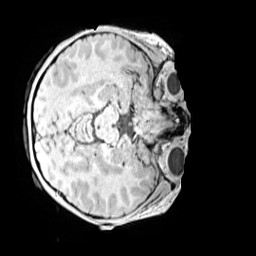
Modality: MP2RAGE
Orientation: axial
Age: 11
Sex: female
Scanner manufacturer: siemens
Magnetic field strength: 3 T
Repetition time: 4 s
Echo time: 0.00299 s